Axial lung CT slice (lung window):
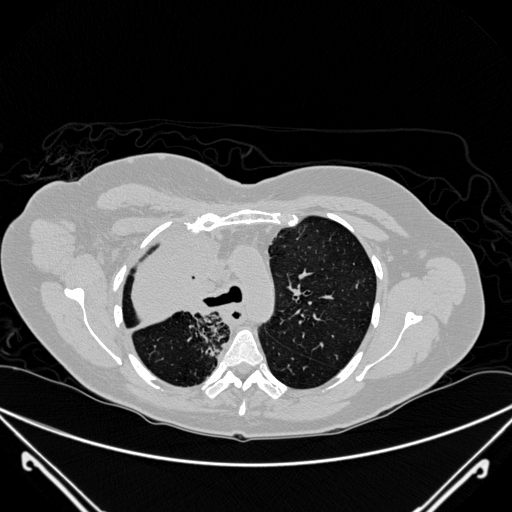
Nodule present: no